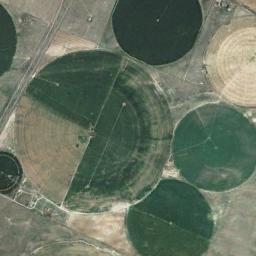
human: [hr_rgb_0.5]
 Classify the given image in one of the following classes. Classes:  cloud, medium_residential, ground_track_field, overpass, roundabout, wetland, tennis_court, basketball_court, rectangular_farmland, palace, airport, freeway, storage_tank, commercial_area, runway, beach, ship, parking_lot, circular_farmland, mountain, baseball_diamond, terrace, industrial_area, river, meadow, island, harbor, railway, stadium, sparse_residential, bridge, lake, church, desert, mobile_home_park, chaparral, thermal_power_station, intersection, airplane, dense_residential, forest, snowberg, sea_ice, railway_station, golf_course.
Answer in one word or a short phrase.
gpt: circular_farmland